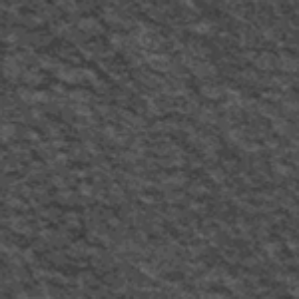
Label: frost